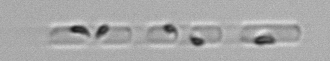
Label: Skeletonema